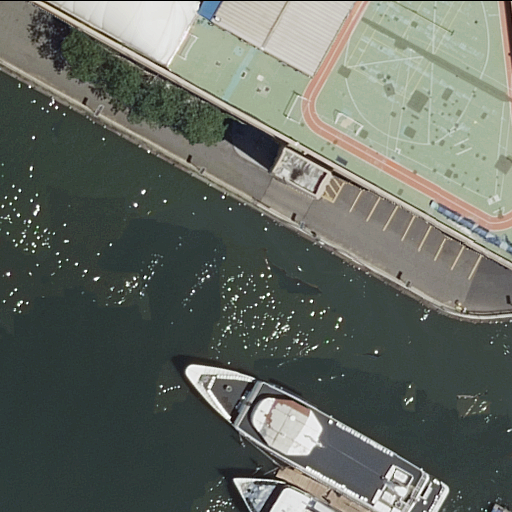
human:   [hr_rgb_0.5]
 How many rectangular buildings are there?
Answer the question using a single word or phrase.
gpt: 0

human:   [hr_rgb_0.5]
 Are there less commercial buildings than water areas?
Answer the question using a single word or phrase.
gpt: yes

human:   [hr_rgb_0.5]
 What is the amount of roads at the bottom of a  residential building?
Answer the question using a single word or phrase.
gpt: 0

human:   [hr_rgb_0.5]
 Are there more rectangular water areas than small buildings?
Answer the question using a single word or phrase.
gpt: no

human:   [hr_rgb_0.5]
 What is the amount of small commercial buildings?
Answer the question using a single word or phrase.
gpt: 0

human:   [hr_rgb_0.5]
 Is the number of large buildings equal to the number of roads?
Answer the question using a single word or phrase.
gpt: no

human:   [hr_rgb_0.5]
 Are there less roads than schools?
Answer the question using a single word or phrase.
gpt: no

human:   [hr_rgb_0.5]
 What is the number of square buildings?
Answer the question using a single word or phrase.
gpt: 0

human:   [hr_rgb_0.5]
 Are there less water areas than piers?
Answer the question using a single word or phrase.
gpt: no

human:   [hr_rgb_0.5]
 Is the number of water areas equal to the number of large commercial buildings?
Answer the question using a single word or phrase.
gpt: no

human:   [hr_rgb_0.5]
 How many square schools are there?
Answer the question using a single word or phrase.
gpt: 0

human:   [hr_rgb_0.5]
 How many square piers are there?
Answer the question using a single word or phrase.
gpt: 0

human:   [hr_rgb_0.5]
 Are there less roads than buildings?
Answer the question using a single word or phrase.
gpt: no

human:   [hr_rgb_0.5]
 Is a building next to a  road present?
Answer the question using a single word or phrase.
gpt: yes

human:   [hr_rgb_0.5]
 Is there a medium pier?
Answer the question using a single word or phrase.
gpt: no

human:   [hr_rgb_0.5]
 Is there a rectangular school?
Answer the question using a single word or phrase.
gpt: no

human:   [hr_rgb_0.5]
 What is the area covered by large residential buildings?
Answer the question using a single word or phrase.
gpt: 0m2

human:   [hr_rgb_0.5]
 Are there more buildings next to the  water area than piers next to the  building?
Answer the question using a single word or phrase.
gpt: no

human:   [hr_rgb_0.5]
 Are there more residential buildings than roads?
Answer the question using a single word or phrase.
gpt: no

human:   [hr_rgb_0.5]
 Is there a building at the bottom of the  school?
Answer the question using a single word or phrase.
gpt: no

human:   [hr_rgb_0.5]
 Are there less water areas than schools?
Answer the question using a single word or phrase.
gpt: no

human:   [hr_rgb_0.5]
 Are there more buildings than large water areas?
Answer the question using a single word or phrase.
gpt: no

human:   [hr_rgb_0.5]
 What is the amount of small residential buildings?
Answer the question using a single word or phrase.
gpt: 0

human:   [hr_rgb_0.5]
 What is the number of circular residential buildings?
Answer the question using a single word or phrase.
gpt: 0

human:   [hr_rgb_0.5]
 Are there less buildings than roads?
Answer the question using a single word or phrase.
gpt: yes

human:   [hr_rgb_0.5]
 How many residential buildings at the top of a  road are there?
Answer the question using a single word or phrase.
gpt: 0

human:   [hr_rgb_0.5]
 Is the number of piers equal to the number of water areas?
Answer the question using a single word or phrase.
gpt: yes

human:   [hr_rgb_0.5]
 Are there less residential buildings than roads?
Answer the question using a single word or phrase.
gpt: yes

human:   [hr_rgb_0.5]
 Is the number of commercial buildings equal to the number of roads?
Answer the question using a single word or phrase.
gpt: no

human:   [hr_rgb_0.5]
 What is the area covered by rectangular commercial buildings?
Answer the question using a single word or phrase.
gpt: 0m2

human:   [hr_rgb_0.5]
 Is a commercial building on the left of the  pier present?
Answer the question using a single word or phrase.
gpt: no

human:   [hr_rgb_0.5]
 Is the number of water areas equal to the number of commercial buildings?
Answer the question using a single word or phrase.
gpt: no

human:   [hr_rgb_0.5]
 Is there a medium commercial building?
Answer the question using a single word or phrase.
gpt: no

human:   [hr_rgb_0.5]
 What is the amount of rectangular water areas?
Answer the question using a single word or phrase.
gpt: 0

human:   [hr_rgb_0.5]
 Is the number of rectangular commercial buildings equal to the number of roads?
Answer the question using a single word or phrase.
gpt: no

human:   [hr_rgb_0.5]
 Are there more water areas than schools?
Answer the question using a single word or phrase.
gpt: no